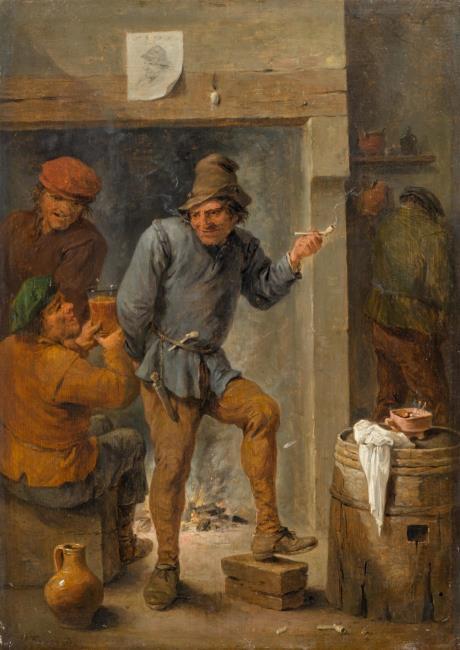
Title: Drinking and smoking men in a tavern
Artist: David Teniers (II)
Earliest date: 1677
Latest date: 1677
Genre: painting
Iconography: Tobacco
Keywords: genre, peasant genre, interior view, inn interior, inn, drinking, smoking (activity), pipe, drinking glass, jug (vessel), urinating, barrel (container), cremation urn, drawing, fireplace